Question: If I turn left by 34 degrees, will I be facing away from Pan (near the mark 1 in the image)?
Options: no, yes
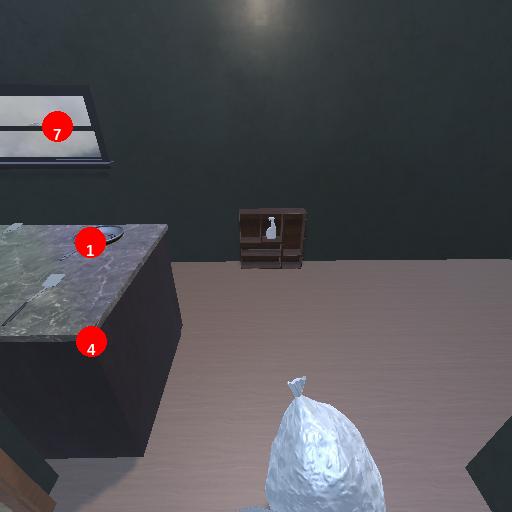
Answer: no